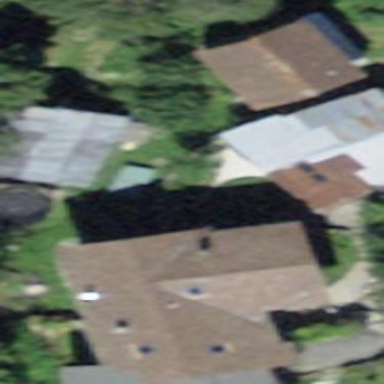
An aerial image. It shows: Simple and straightforward house.